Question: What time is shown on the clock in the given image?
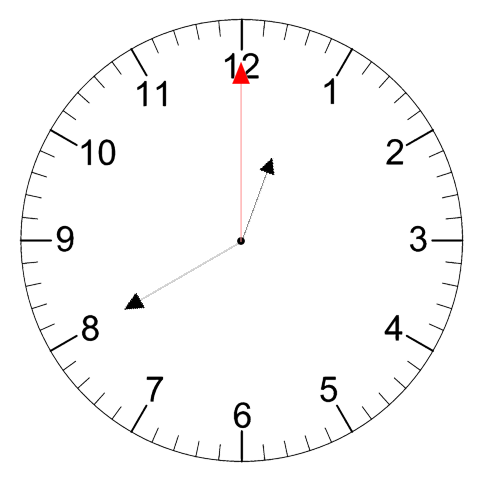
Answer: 12:40:00